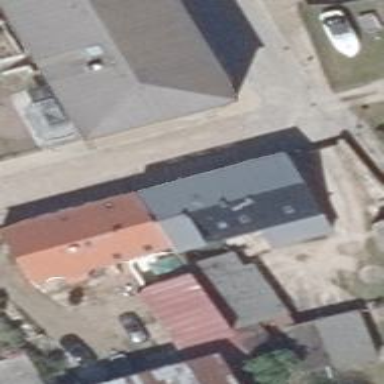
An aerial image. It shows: Close-up view of roof of building.